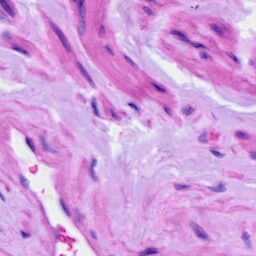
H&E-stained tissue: Ovarian